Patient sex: F
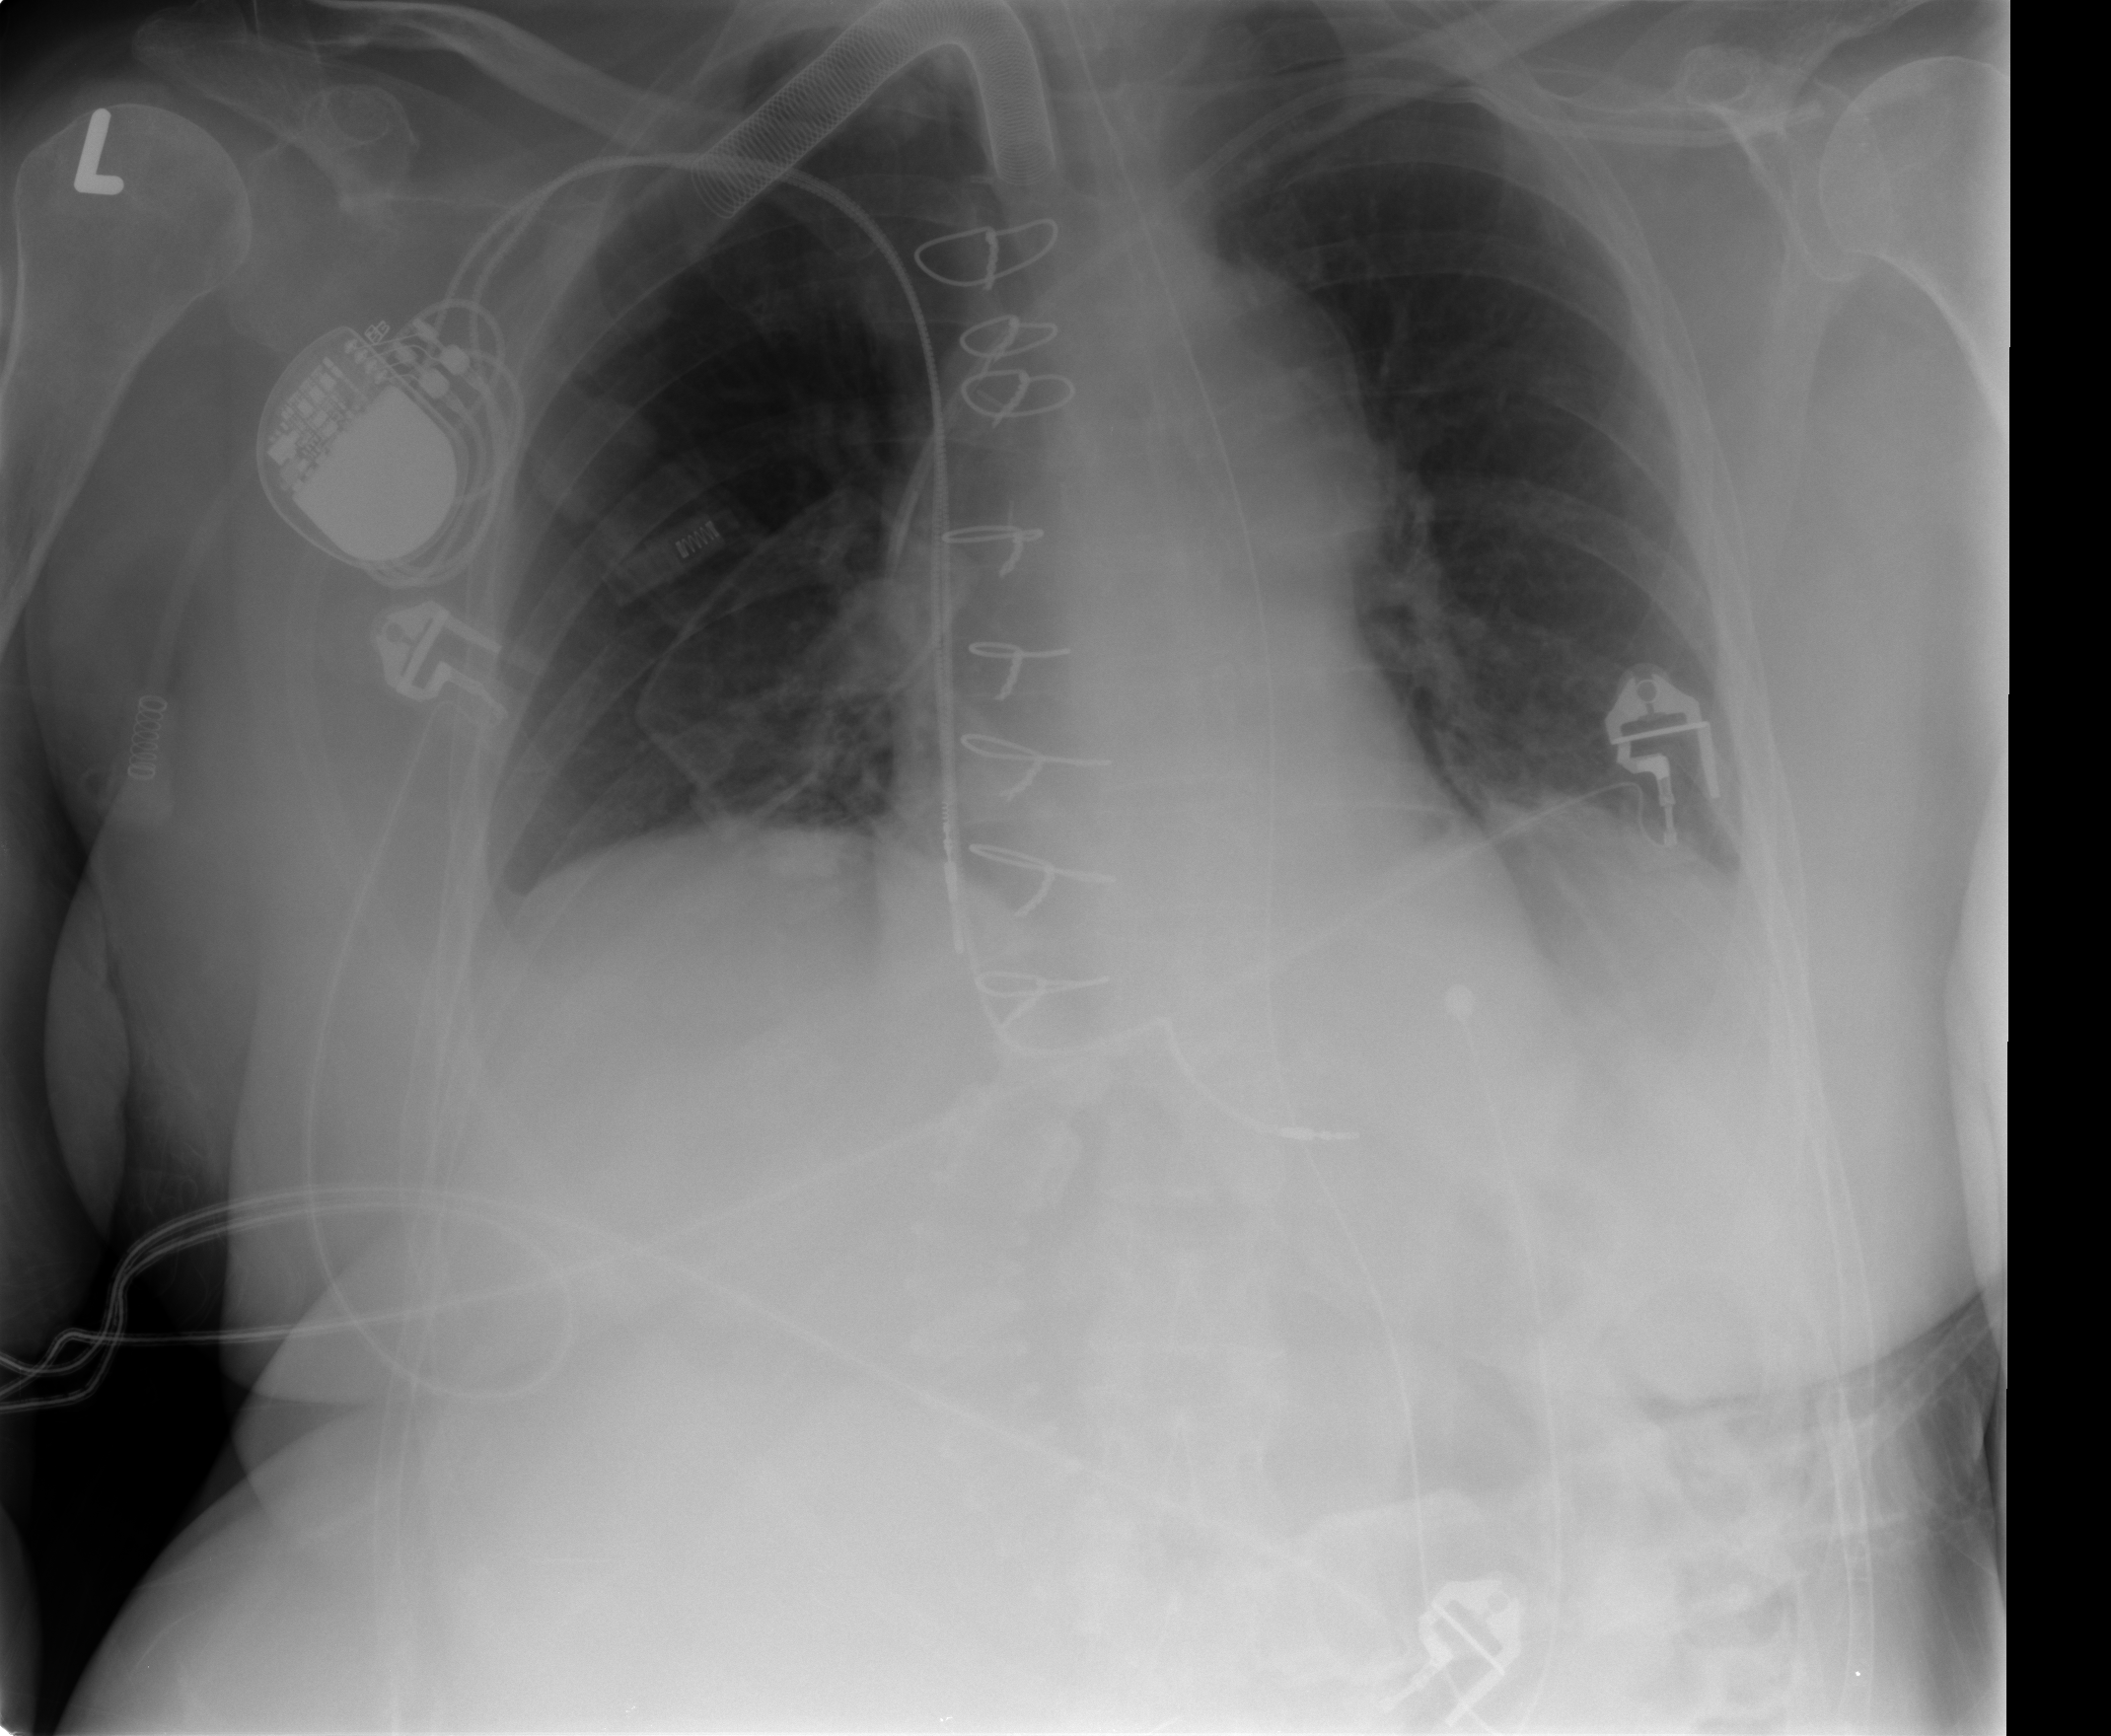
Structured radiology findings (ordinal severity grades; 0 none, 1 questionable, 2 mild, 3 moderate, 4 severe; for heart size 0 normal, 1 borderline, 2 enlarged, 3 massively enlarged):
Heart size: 0
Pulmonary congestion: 0
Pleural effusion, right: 2
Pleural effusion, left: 2
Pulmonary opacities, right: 0
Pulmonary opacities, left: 0
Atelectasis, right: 2
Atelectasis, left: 2